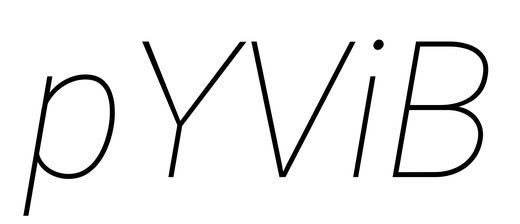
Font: Roboto-Italic_Thin_Italic